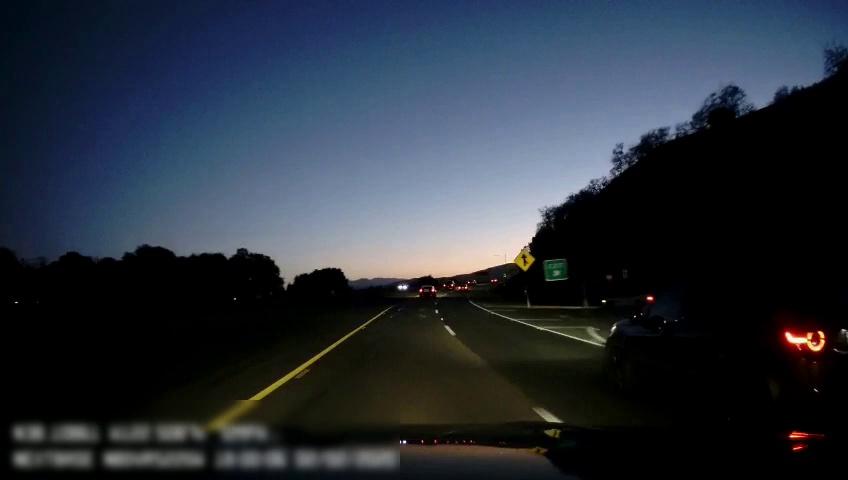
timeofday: Dusk/Dawn/Twilight
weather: Sunny
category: Drivable Space
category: Vehicles | Car
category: Vehicles | Car
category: Vehicles | Car
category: Vehicles | Car
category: Lanes | Current Lane
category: Lanes | Current Lane
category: Lanes | Alternate Lane
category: Traffic | Signs
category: Traffic | Signs